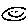
Label: smiley face